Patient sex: M
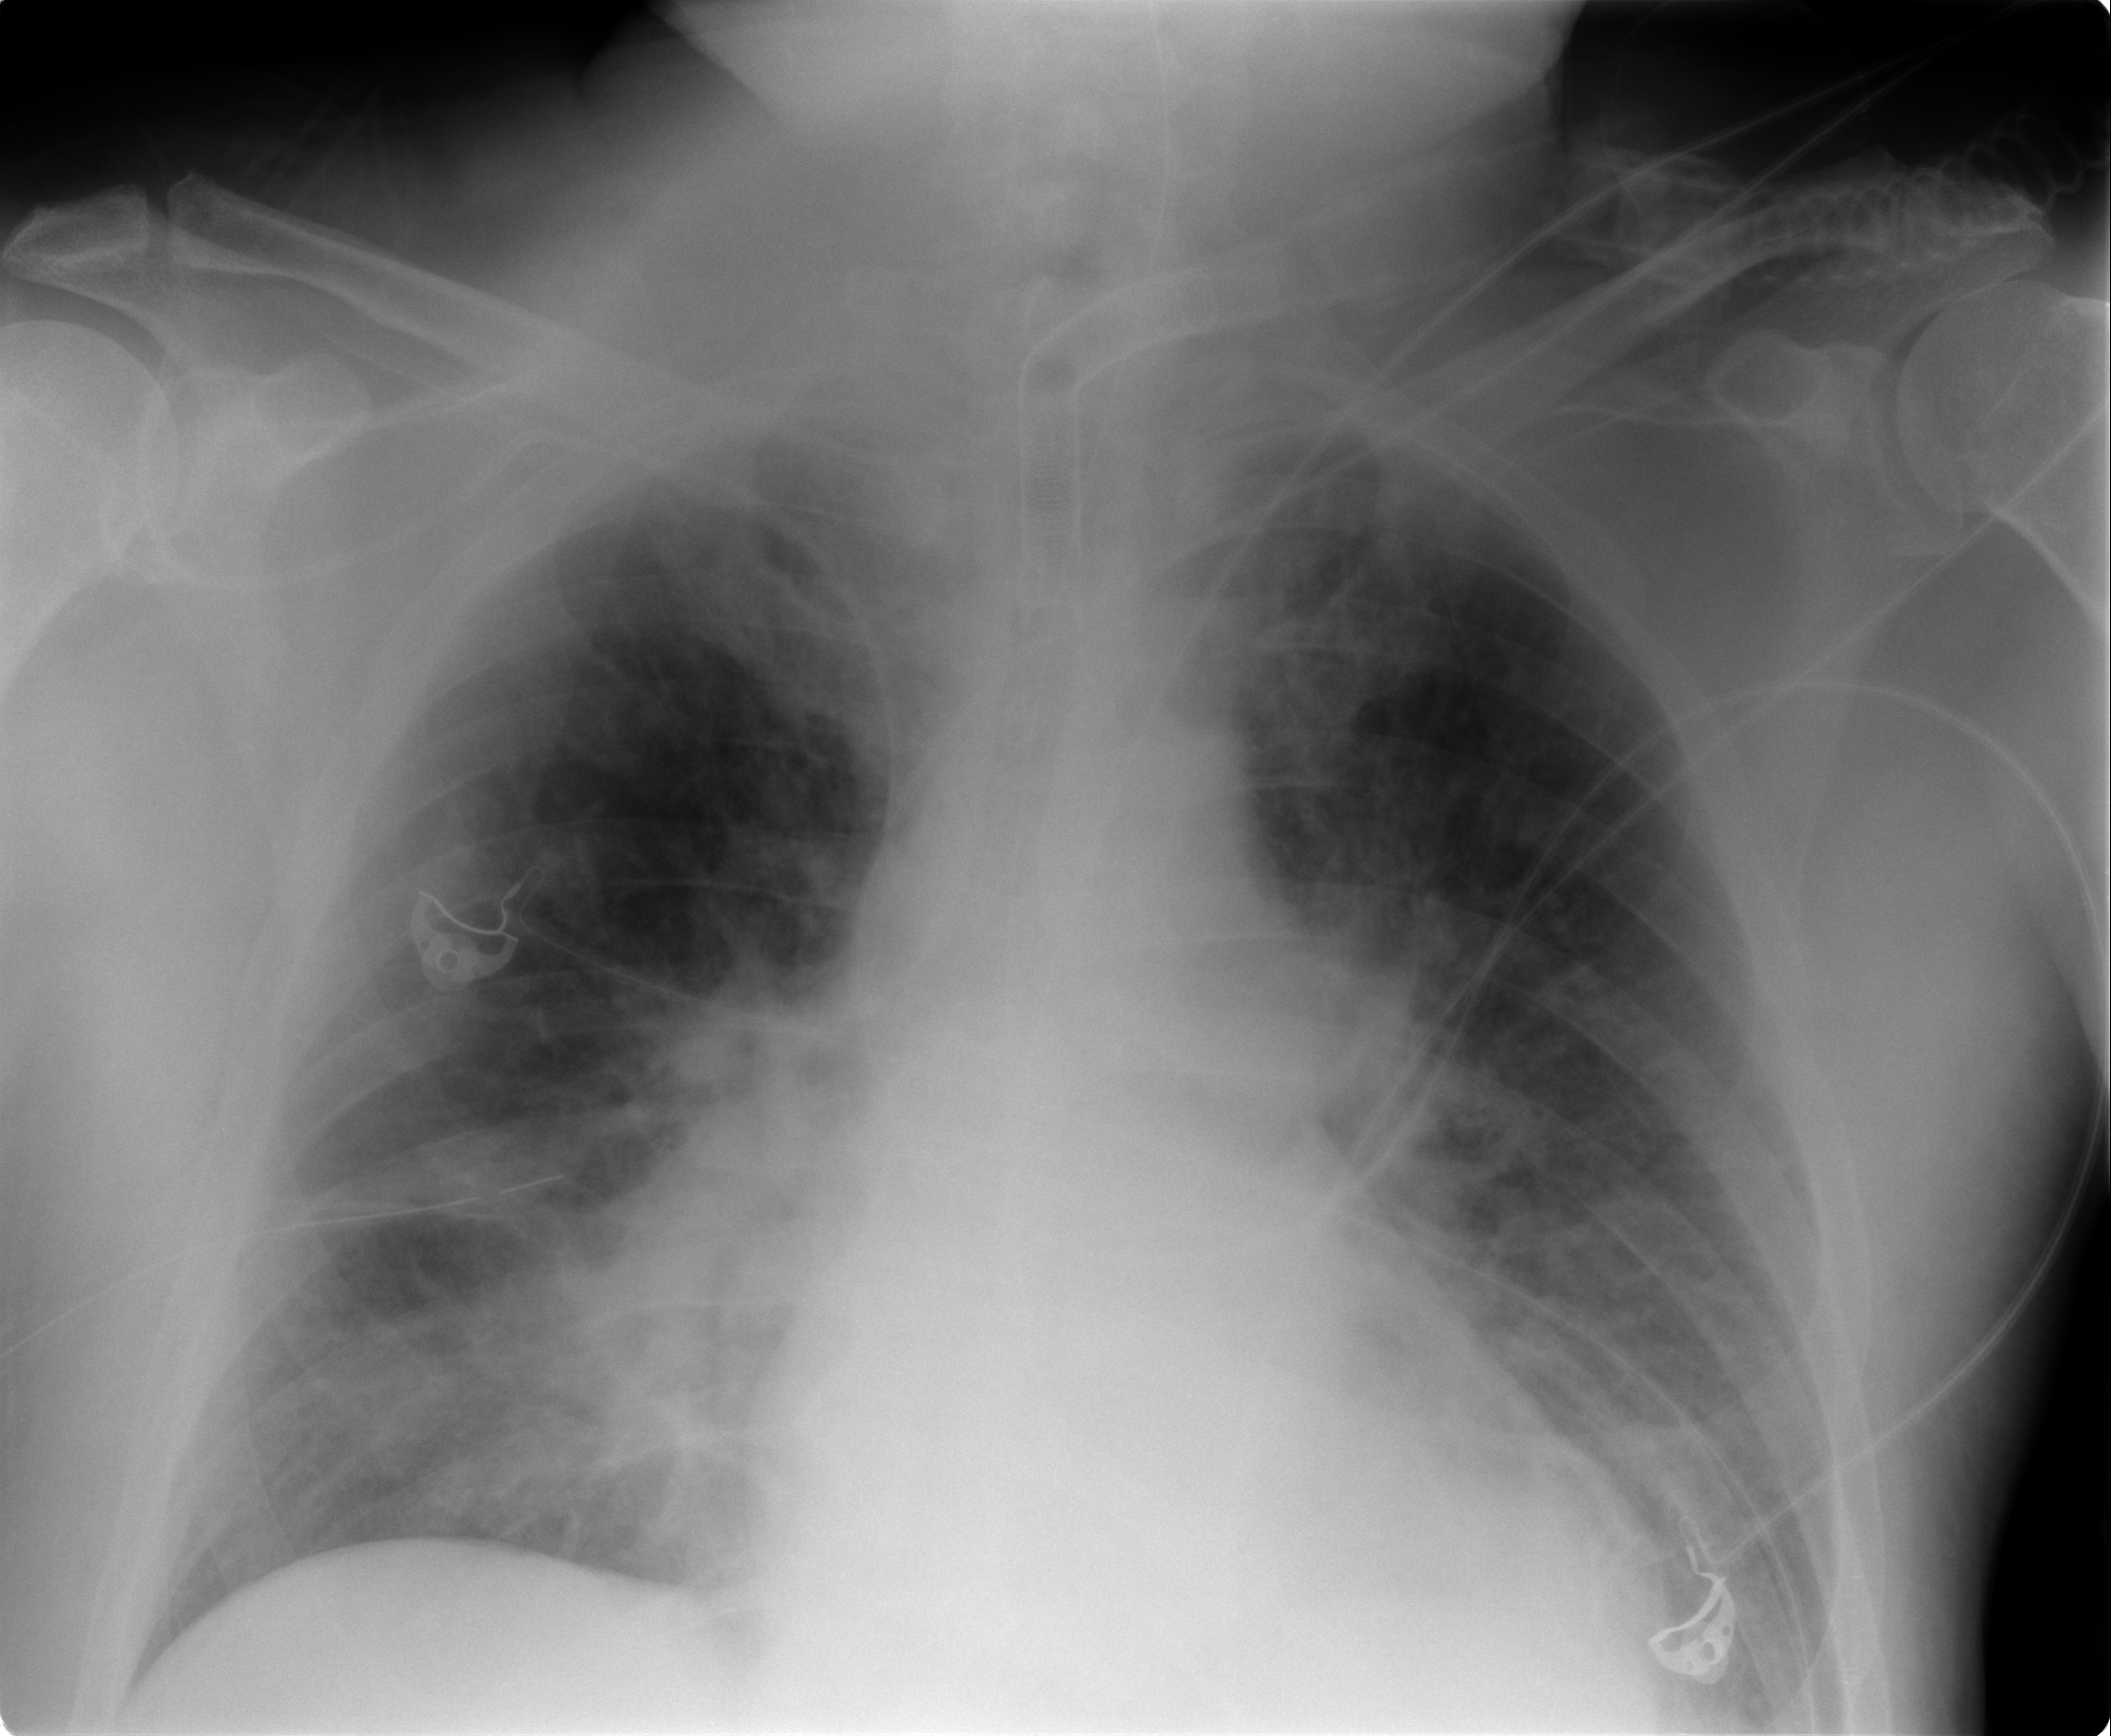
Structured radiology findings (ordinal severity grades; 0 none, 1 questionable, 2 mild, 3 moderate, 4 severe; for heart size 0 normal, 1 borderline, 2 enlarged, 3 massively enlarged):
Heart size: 0
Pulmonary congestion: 2
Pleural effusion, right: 0
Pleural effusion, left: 1
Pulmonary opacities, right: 2
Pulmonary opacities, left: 0
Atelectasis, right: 2
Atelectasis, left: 2